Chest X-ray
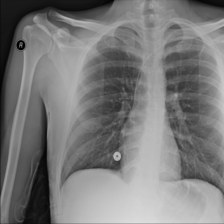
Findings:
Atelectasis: negative
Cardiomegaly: negative
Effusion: negative
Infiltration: negative
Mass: negative
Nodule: negative
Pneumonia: negative
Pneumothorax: negative
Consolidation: negative
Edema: negative
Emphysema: negative
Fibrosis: negative
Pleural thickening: negative
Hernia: negative